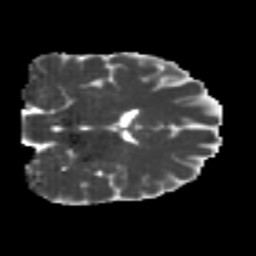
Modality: MD
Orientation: coronal
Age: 22
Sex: male
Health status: healthy
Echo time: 0.074 s